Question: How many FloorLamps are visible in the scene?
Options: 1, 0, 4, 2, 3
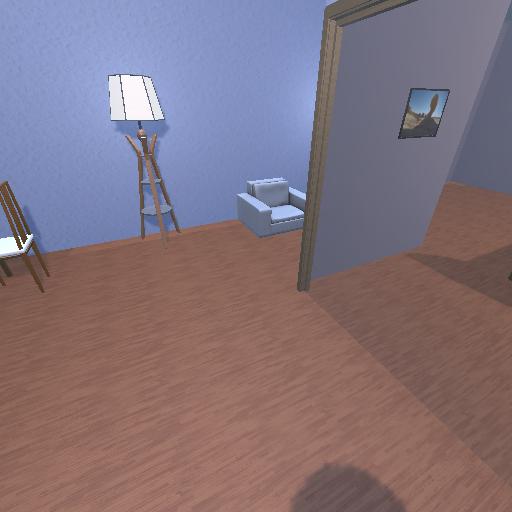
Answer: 1